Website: apple-inc
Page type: customer-info-address
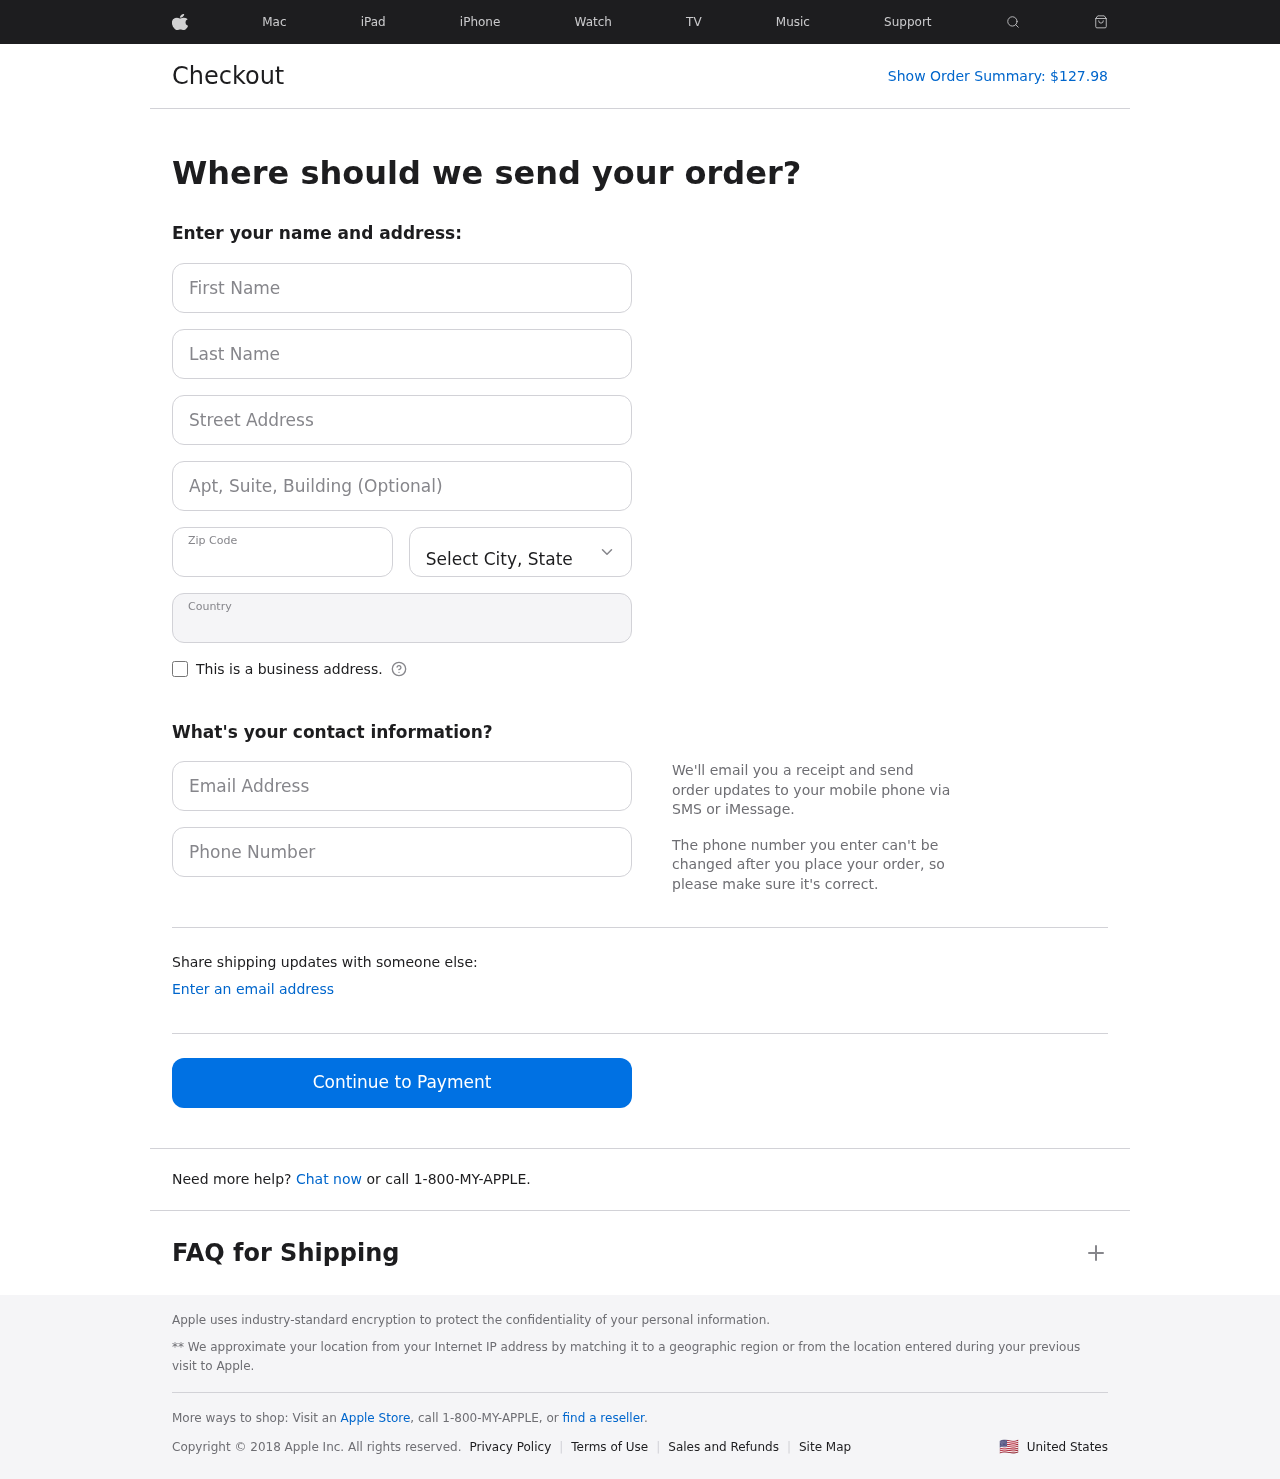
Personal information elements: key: PII_CITY_STATE
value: West Gregory, VA
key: PII_COUNTRY
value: United States
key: PII_EMAIL
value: allison_hull@yahoo.com
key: PII_FIRSTNAME
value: Allison
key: PII_LASTNAME
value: Hull
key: PII_PHONE
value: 2669974562
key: PII_POSTCODE
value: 80722
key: PII_STREET
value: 0215 Richardson Alley Apt. 860
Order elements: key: ORDER_TOTAL
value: $127.98